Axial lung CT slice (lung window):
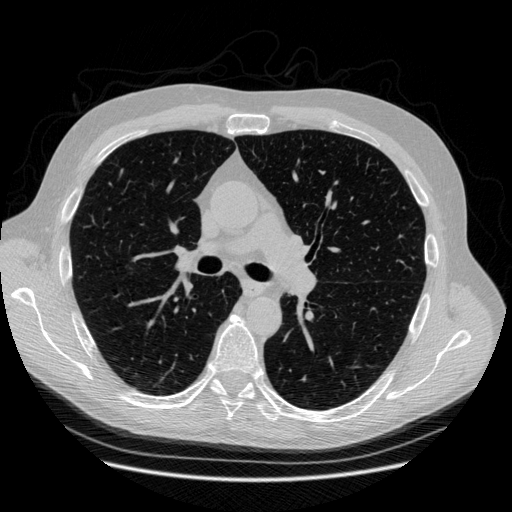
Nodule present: no